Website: slack
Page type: billing-address
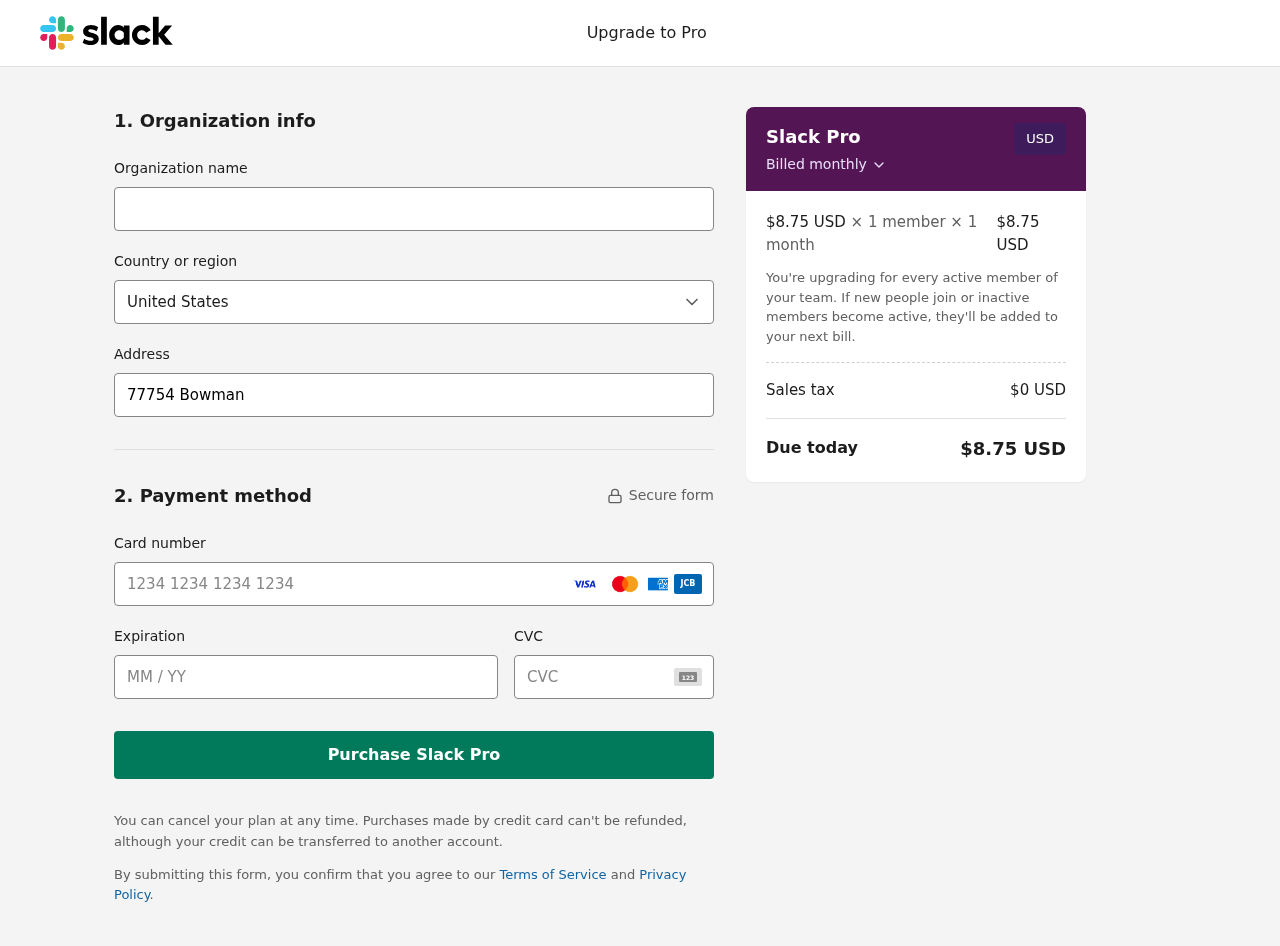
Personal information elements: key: PII_CARD_CVV
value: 0150
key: PII_CARD_EXPIRY
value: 09/30
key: PII_CARD_NUMBER
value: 3711 0042 4970 316
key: PII_COUNTRY
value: United States
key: PII_STREET
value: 77754 Bowman Shore
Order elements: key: ORDER_PRICE_PER_MEMBER
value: $8.75 USD
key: ORDER_MEMBER_COUNT
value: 1
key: ORDER_MONTH_COUNT
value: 1
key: ORDER_SUBTOTAL
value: $8.75 USD
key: ORDER_TAX
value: $0
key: ORDER_TOTAL
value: $8.75 USD